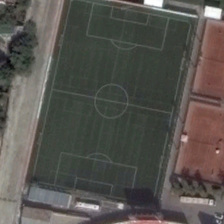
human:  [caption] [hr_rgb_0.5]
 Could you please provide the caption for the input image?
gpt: next to the green stadium is a red field .

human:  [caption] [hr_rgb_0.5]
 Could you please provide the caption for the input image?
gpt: there is a vast green field on the playground .

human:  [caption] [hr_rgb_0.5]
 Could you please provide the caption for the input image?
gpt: there is a vast green field on the playground .

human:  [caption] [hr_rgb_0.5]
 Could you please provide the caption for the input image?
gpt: next to the green stadium is a red field .

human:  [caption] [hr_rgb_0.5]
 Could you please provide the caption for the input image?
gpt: there is a vast green field on the playground .